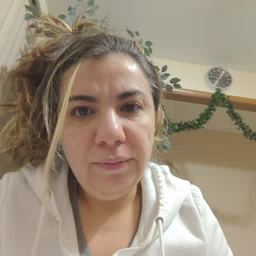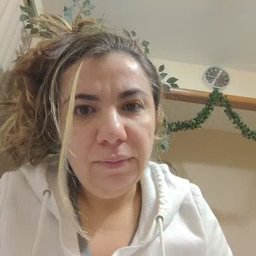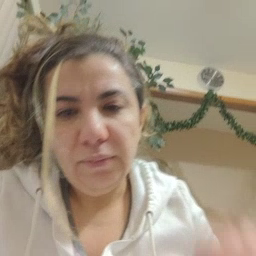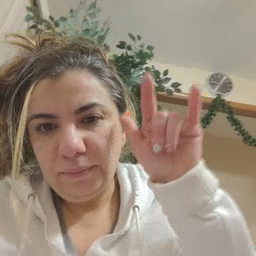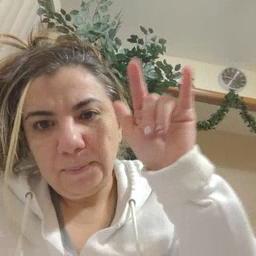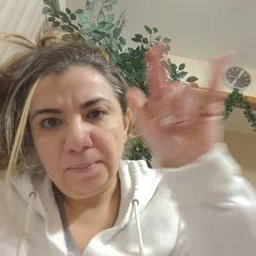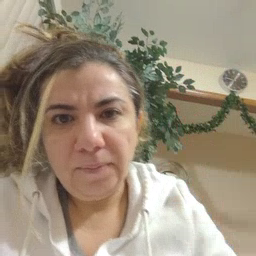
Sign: airplane